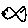
Label: fish